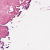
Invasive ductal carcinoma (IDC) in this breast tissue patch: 0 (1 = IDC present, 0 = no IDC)